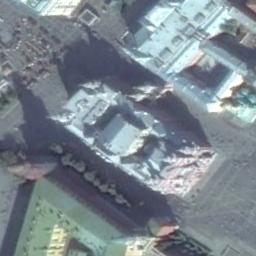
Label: church